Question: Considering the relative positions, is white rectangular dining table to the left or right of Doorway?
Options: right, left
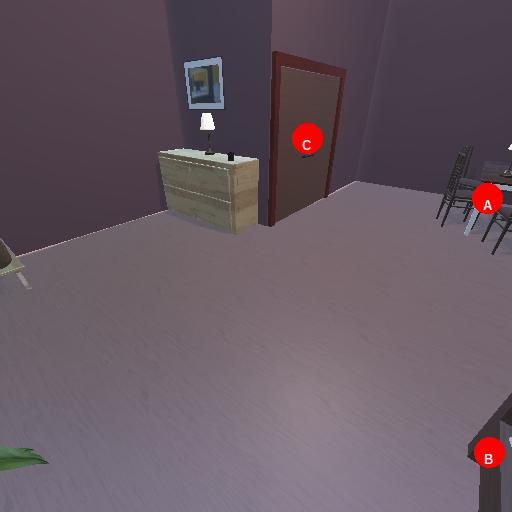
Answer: right